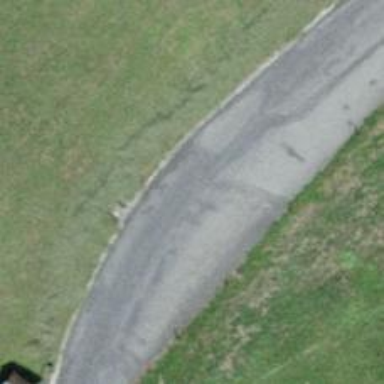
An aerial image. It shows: Passing place on the road.